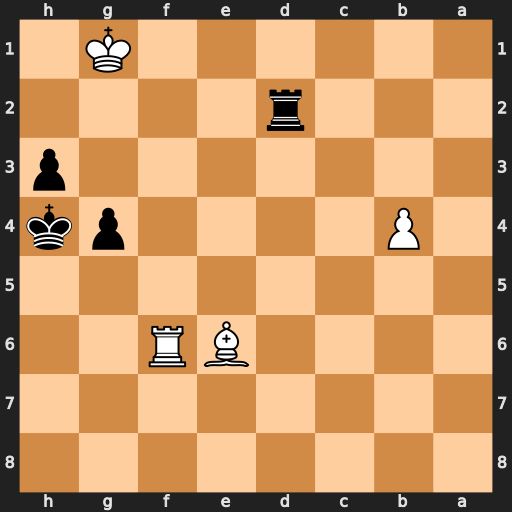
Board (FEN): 8/8/4BR2/8/1P4pk/7p/3r4/6K1
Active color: b
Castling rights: -
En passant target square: -
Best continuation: Rd1+ Kf2 g3+ Ke2 h2